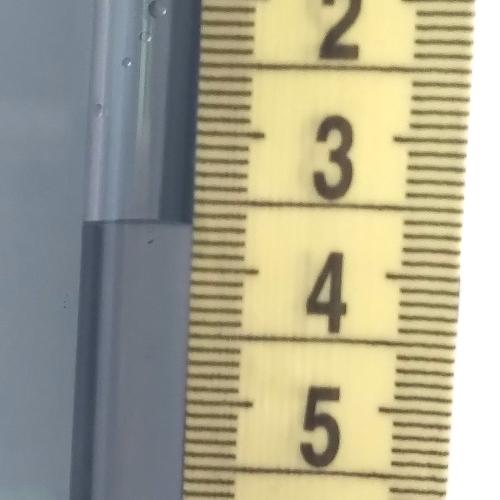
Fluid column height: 3.7 cm